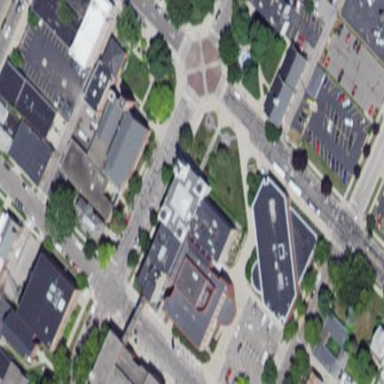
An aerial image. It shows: Courthouse building.